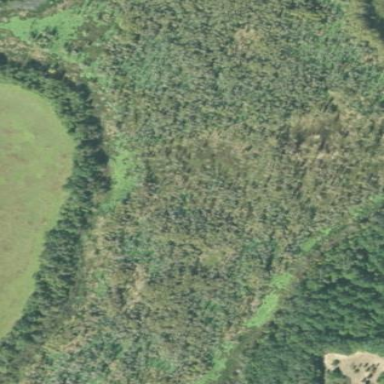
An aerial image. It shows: Swamp wetland with needleleaved vegetation.